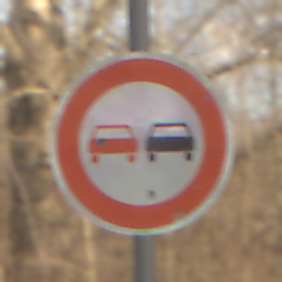
Verkehrszeichen: Ueberholverbot
Umgebung: Outdoor, Nature
Tageszeit: SunriseSunset
Wetter: PartlyCloudy
Licht: Natural
Jahreszeit: NotSpecified
Kontrast: MediumContrast